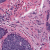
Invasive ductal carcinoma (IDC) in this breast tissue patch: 0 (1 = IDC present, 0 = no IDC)